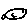
Label: fish